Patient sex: M
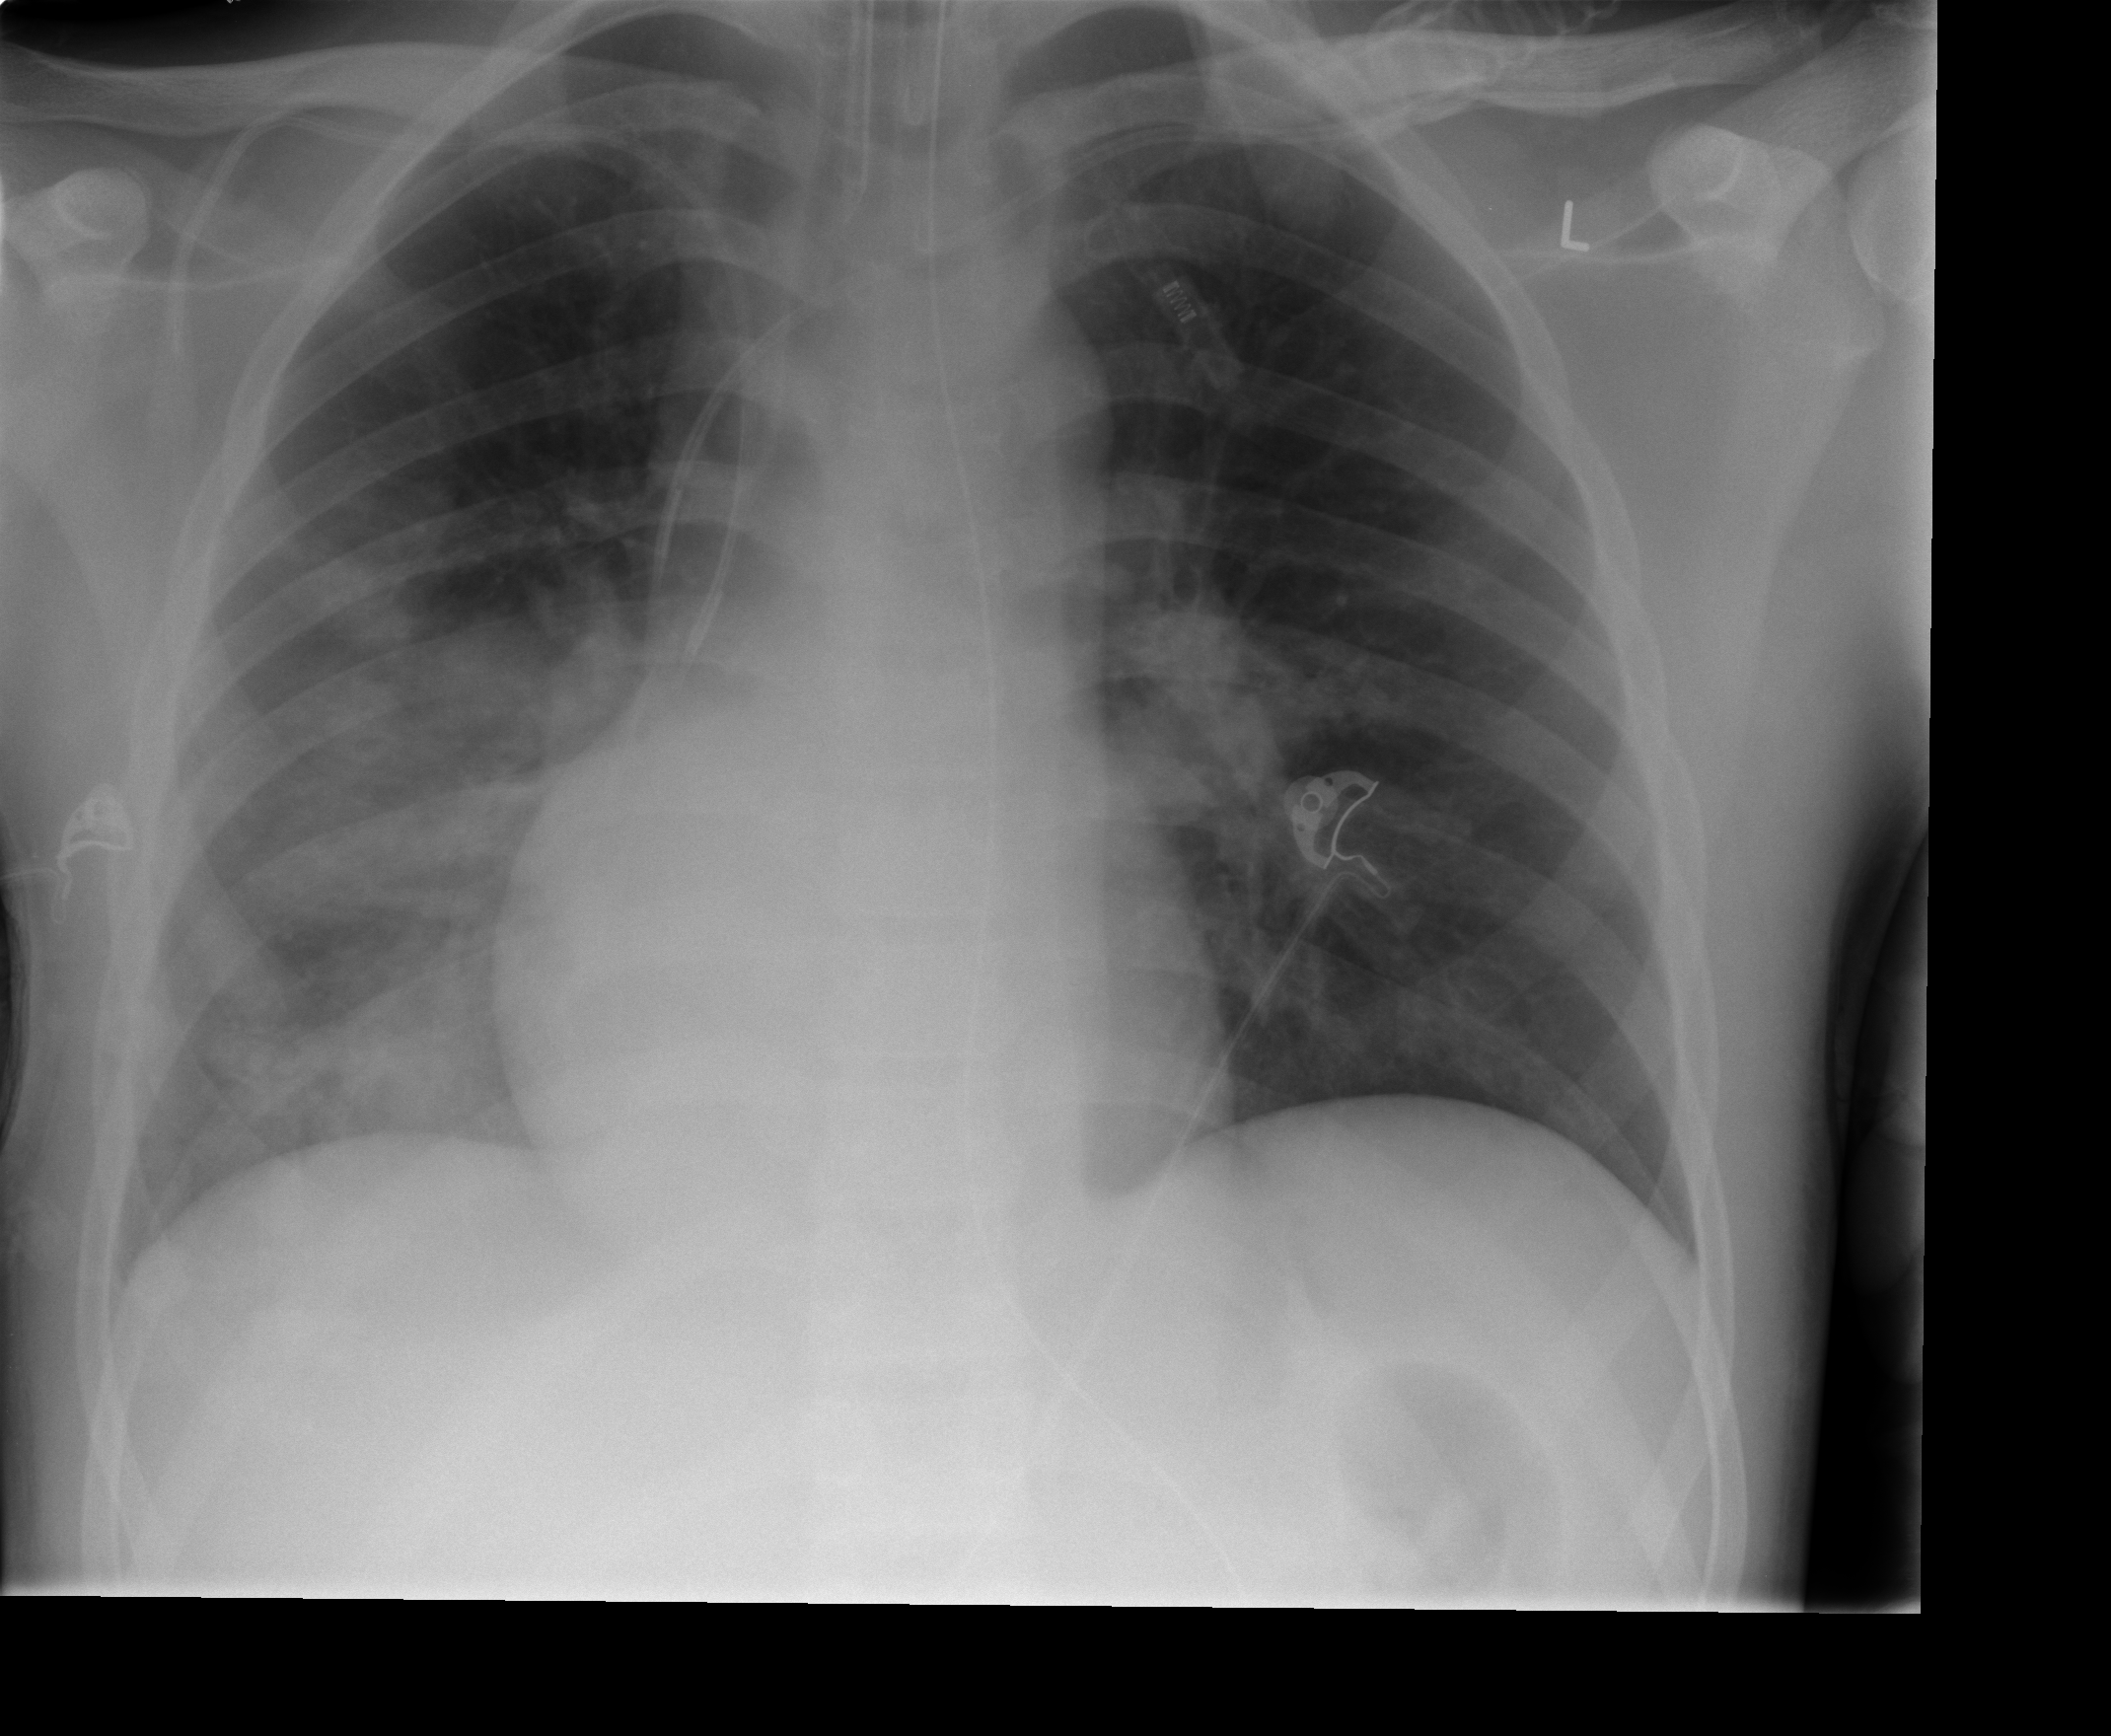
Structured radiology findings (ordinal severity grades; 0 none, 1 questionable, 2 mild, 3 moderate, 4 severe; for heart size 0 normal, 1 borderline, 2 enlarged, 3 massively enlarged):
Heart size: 0
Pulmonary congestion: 0
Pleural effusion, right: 0
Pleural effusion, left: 0
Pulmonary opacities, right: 3
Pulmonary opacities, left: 2
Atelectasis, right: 2
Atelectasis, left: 0